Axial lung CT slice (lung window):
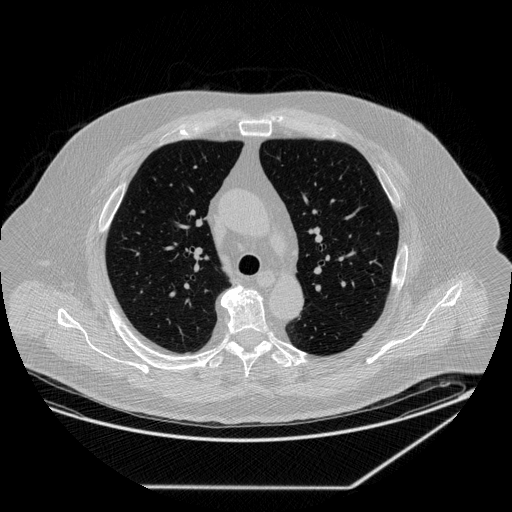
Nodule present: no